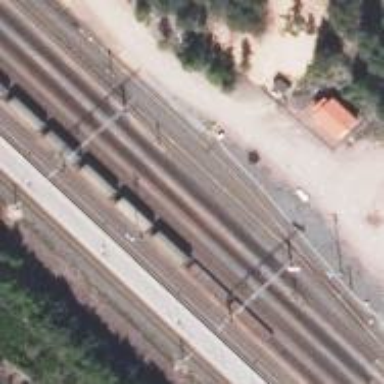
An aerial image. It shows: Railway siding with rails.